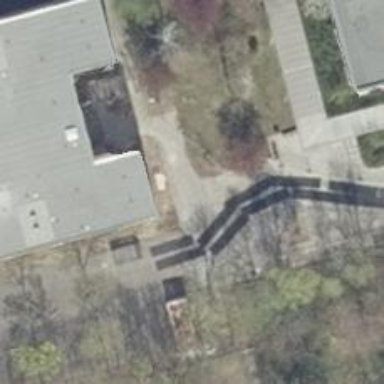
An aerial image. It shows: Paved footway.